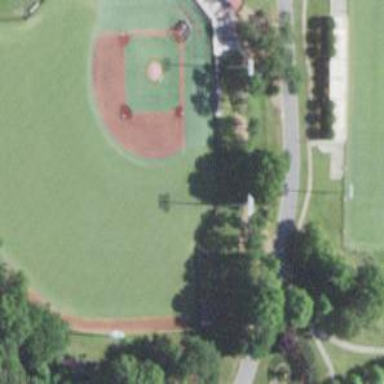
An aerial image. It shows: Baseball pitch for leisure land.